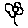
Label: flower